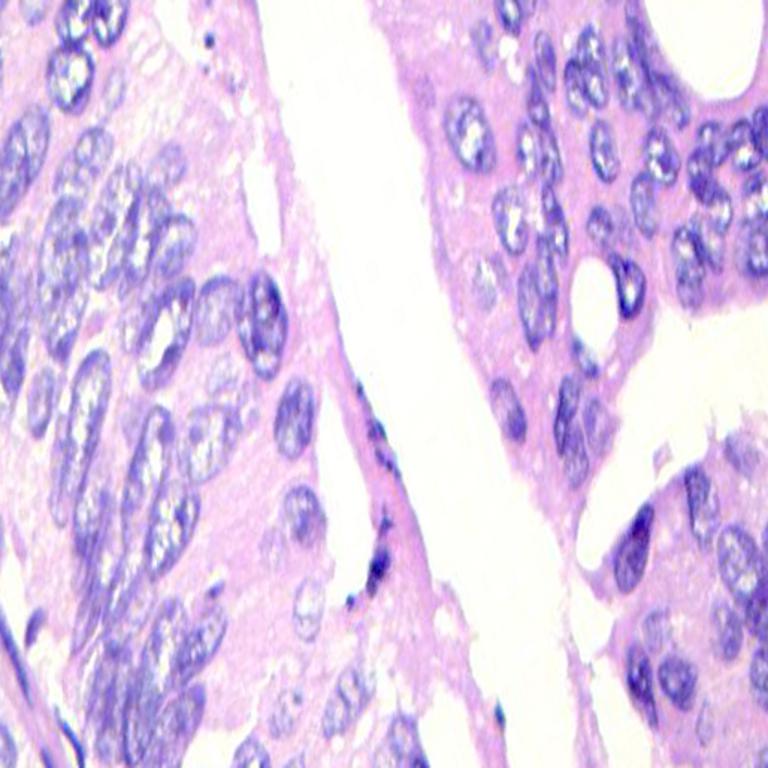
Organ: colon
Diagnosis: adenocarcinomas